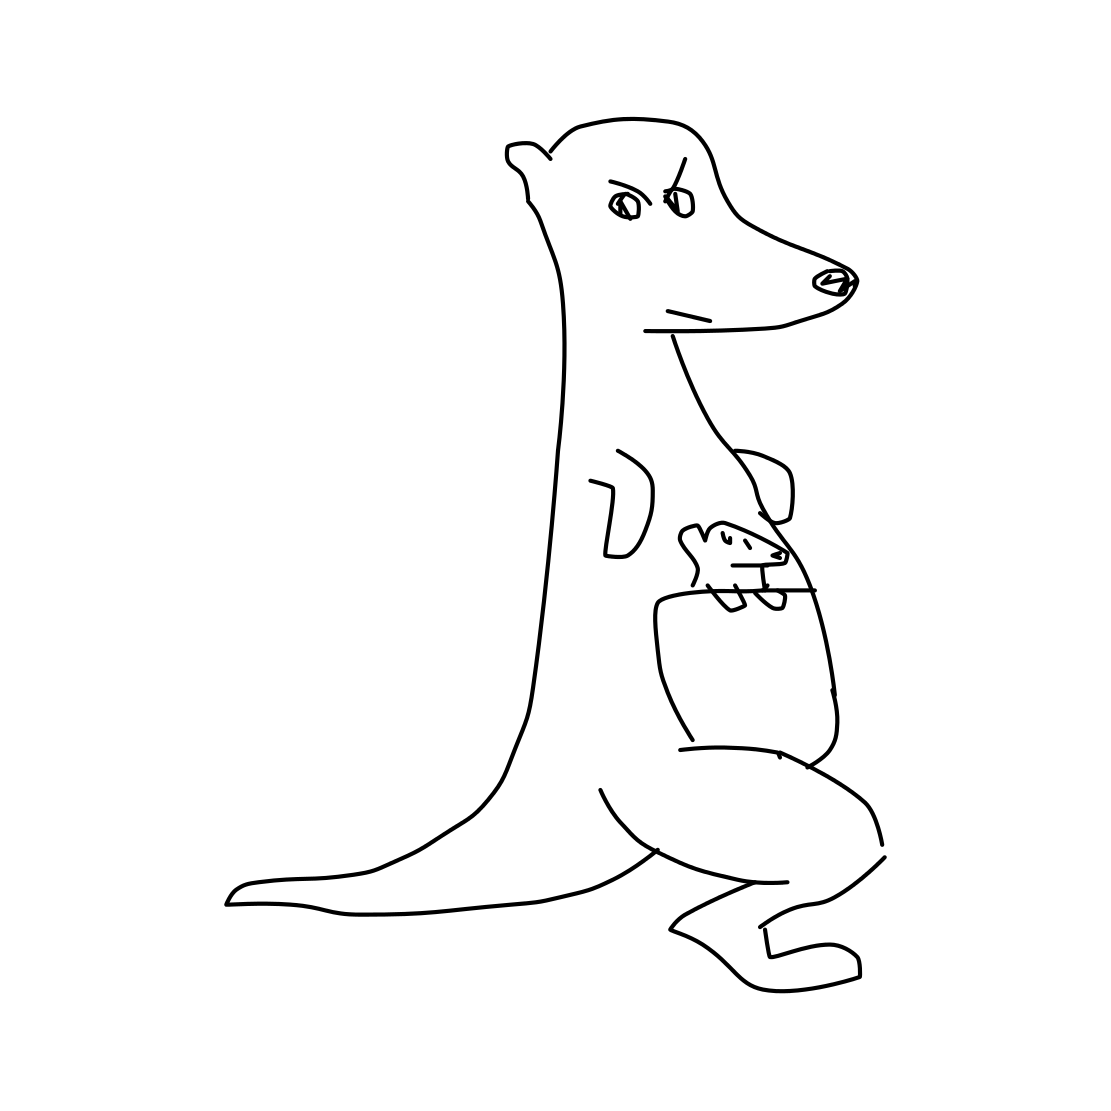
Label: kangaroo